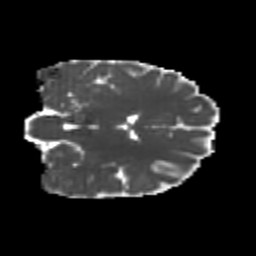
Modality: MD
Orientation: coronal
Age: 24
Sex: female
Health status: healthy
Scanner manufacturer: philips
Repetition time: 7.387 s
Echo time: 0.08599 s